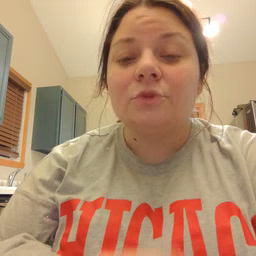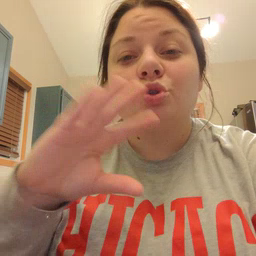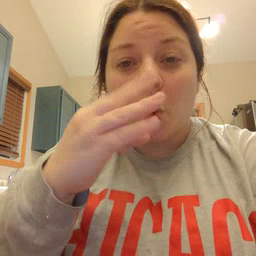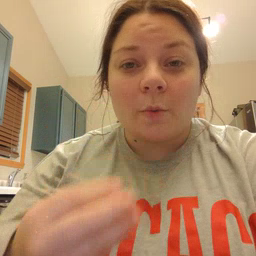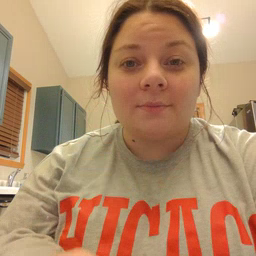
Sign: story